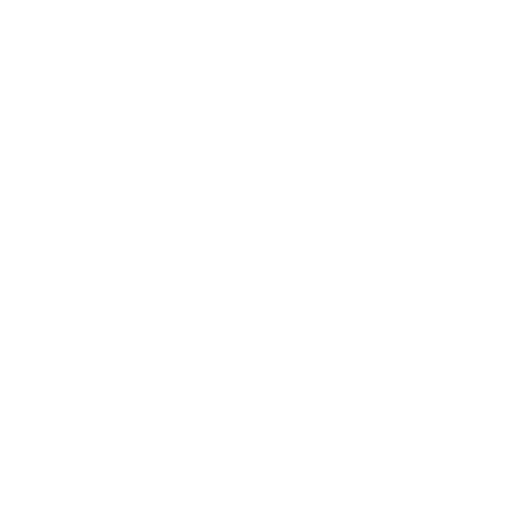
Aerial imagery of island in Alaska named Onslow Island containing only unknown